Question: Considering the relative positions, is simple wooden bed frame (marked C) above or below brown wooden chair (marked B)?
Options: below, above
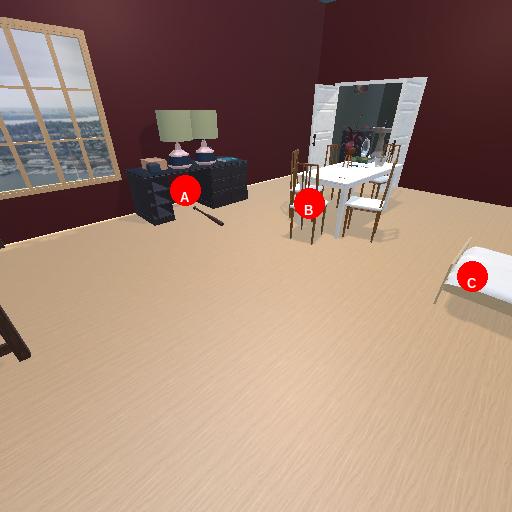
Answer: below